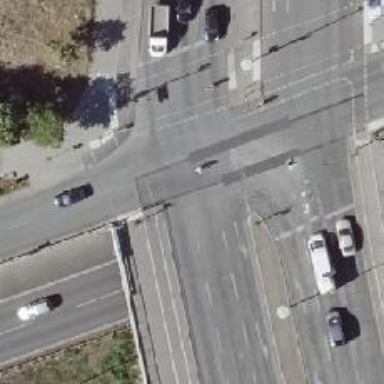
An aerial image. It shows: Secondary road with asphalt surface. There is cycle track on the right side.